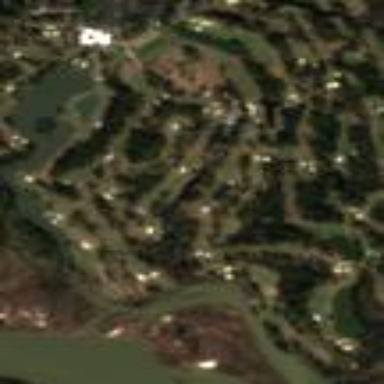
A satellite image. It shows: Golf course.